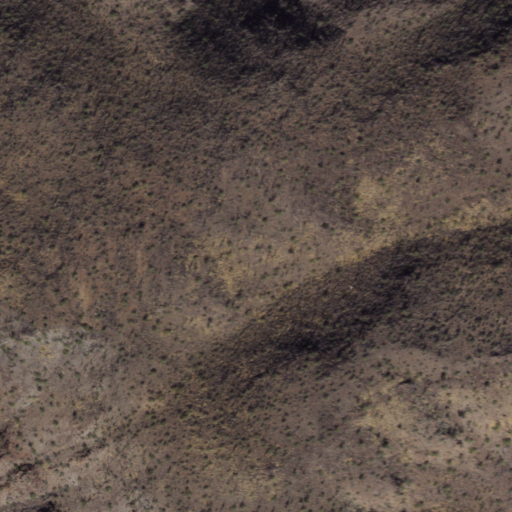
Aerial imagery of mountains in Arizona named La Lesna Mountains containing only shrub